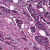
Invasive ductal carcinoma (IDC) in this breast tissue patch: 1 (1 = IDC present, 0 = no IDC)